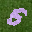
Label: 5